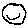
Label: smiley face